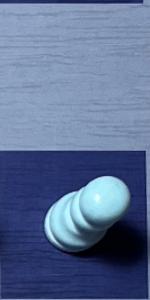
Label: Pawn_White